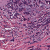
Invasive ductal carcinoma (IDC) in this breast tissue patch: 1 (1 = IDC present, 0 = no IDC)